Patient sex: F
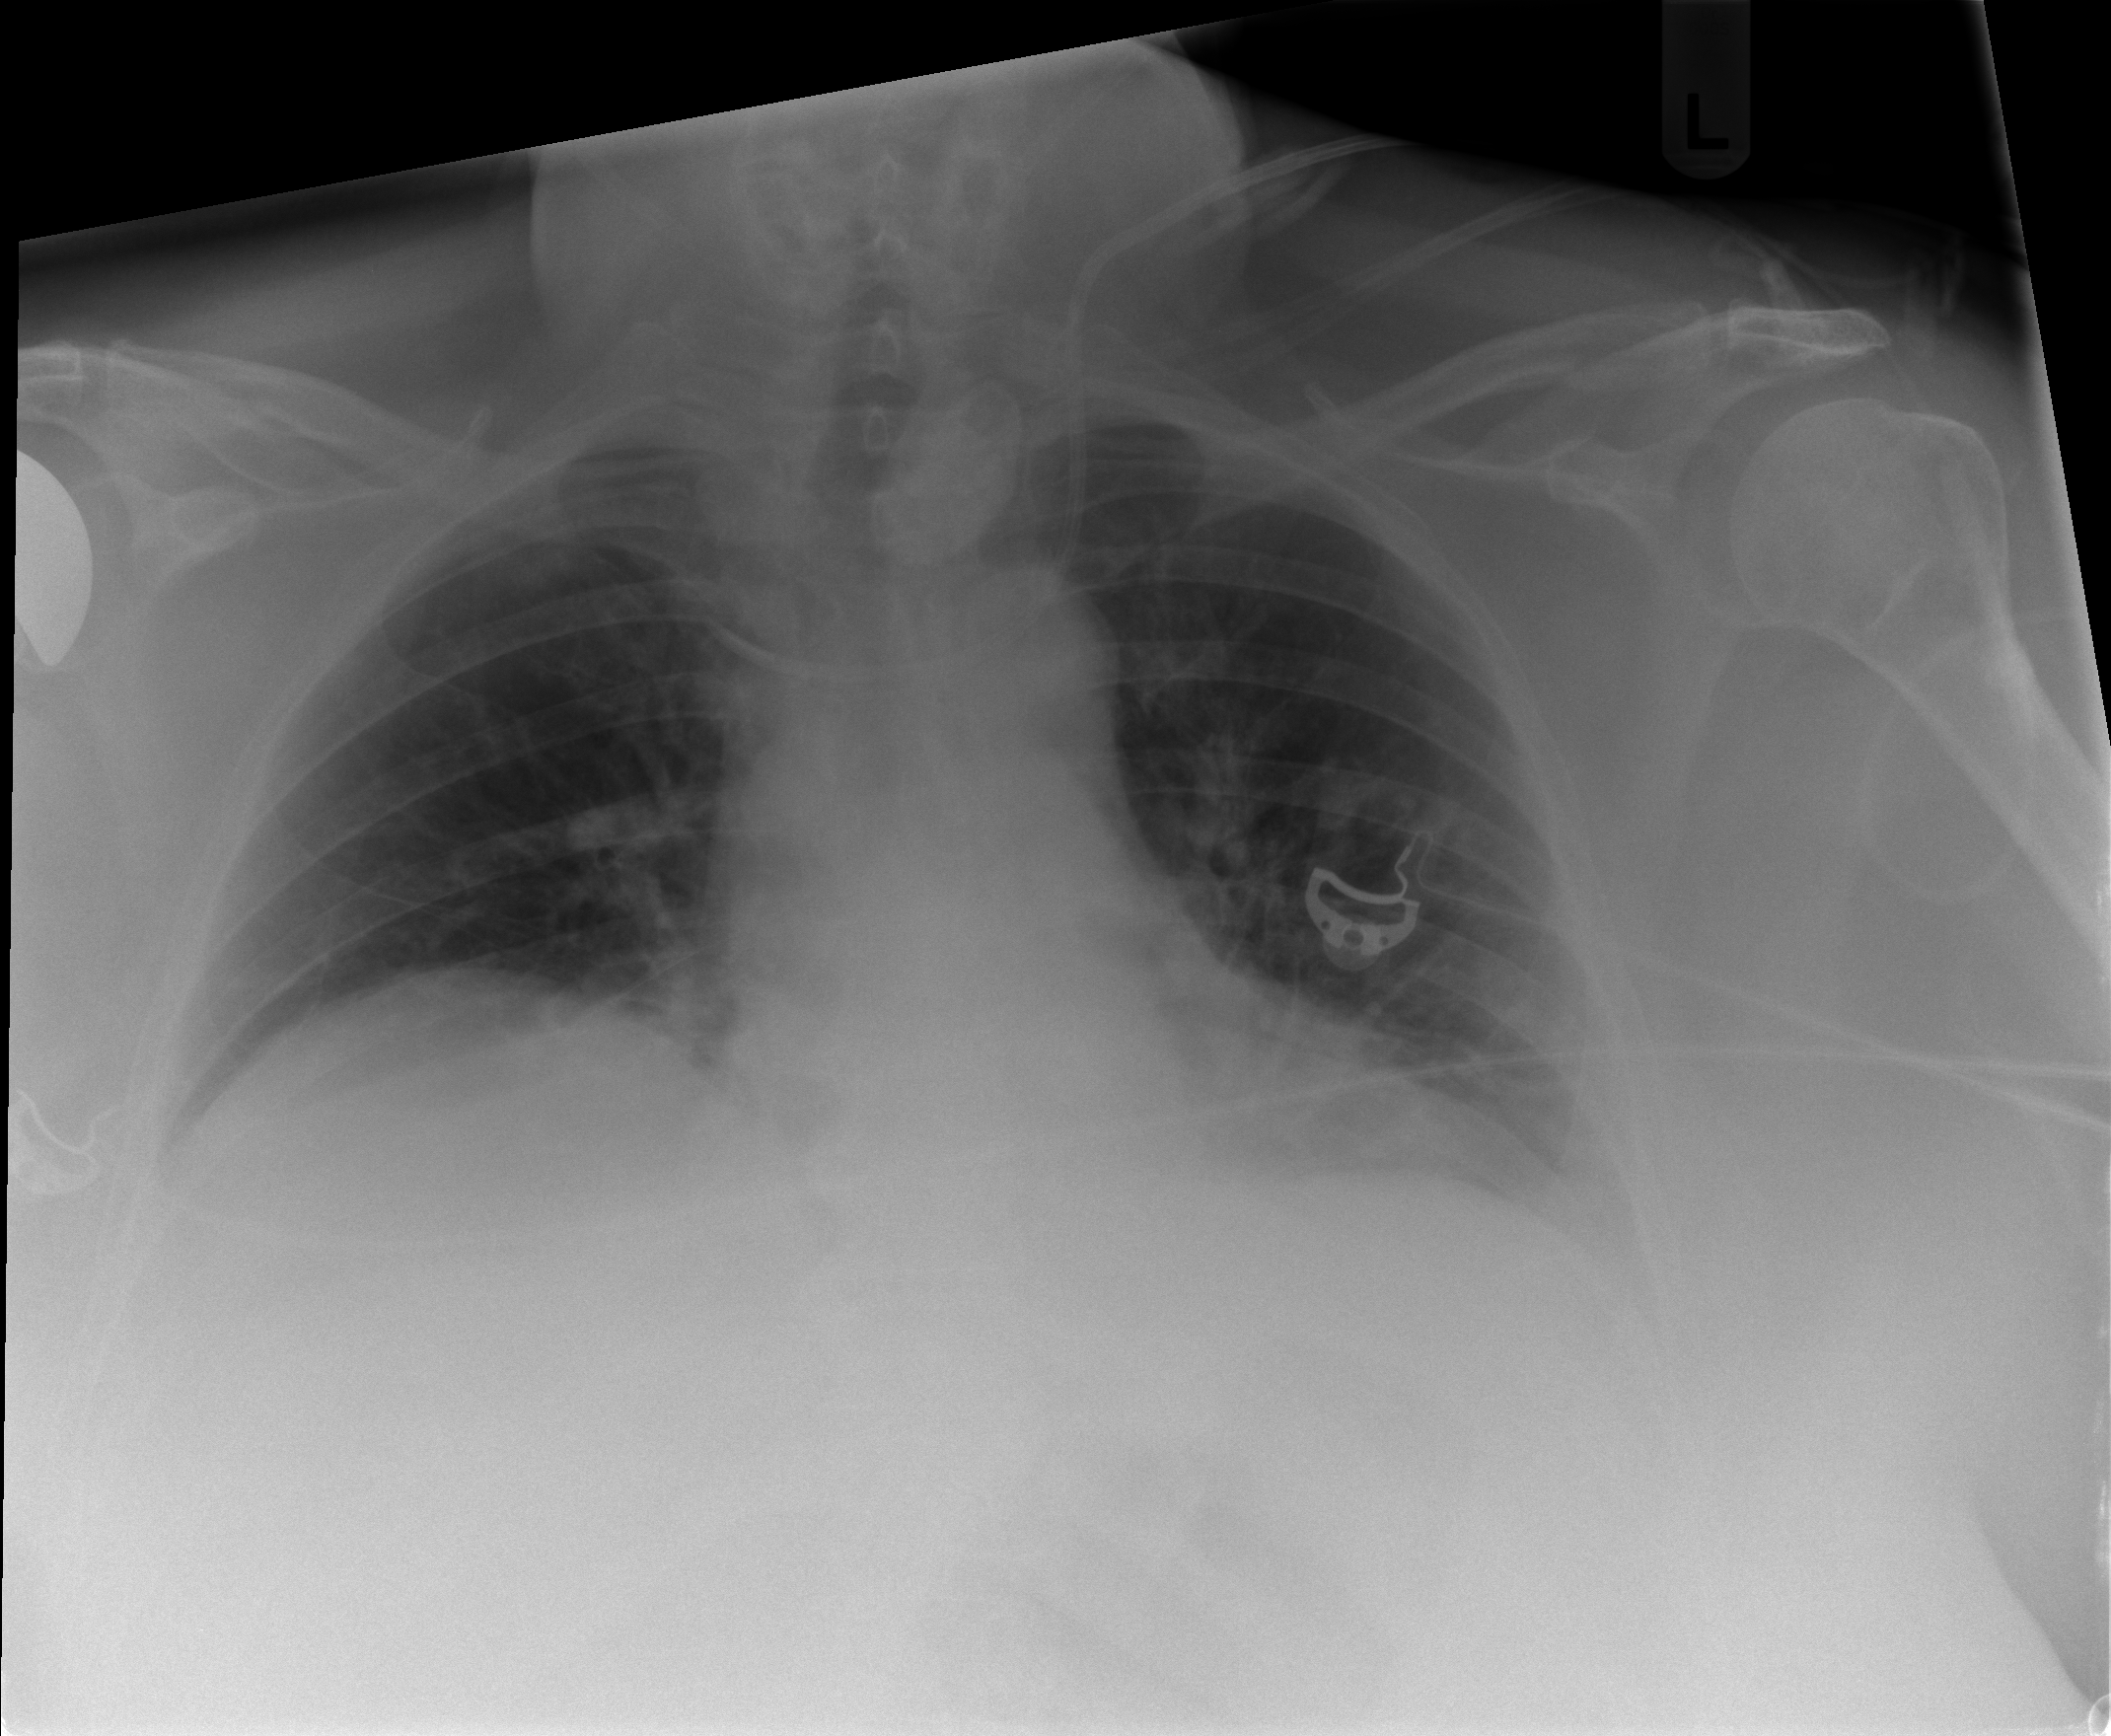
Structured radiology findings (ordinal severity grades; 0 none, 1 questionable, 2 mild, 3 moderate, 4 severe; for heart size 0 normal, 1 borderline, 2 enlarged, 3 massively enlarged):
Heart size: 0
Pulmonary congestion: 0
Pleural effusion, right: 0
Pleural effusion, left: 2
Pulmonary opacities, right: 0
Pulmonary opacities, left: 2
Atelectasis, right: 0
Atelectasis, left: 2